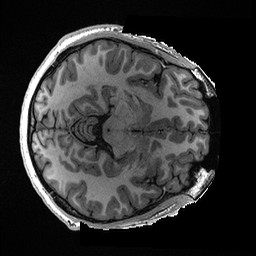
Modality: T1w
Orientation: axial
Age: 23
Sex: male
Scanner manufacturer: ge
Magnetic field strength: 3 T
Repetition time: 0.006952 s
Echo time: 0.00292 s